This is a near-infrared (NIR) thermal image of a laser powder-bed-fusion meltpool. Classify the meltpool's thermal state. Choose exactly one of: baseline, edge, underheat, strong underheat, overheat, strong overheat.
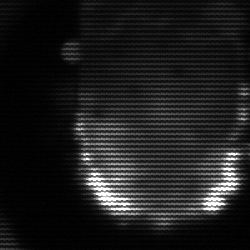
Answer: baseline